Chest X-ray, PA view. Patient: 58 years old, sex F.
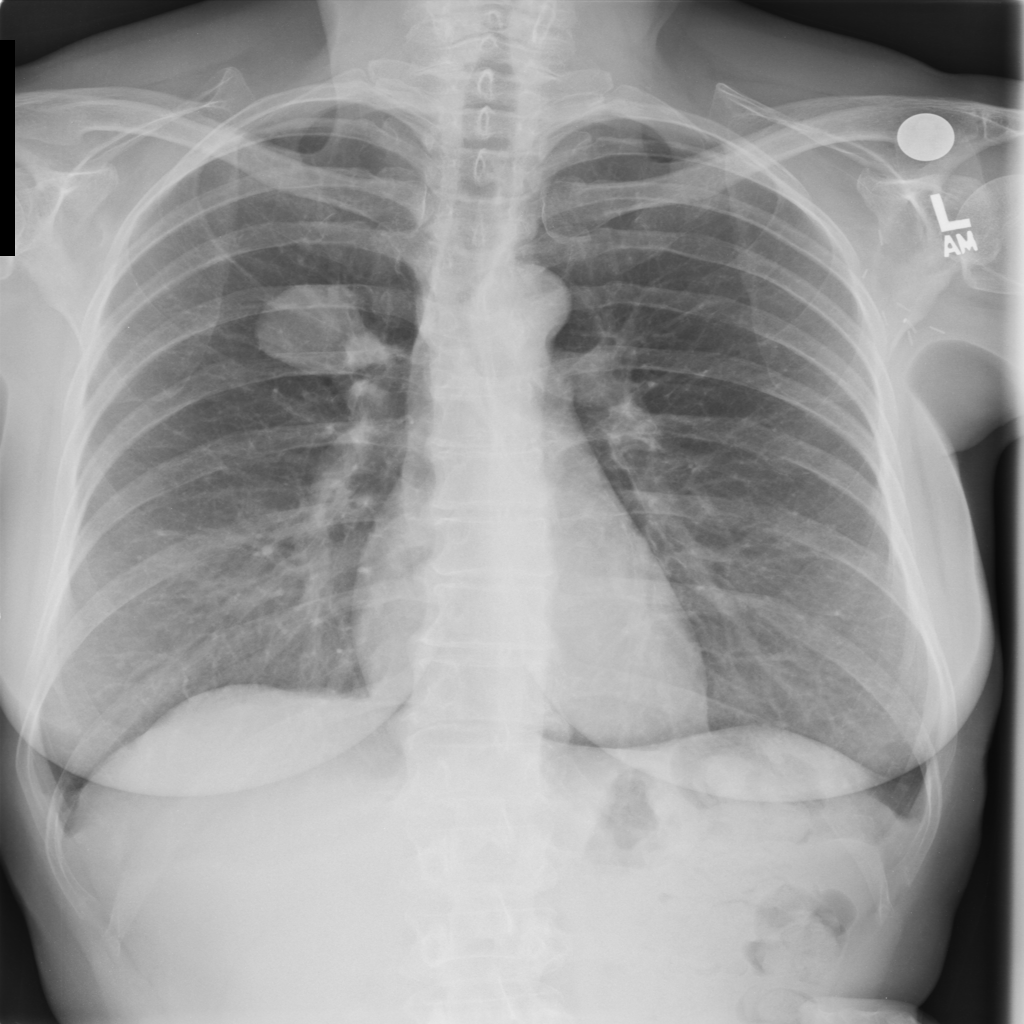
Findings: Mass